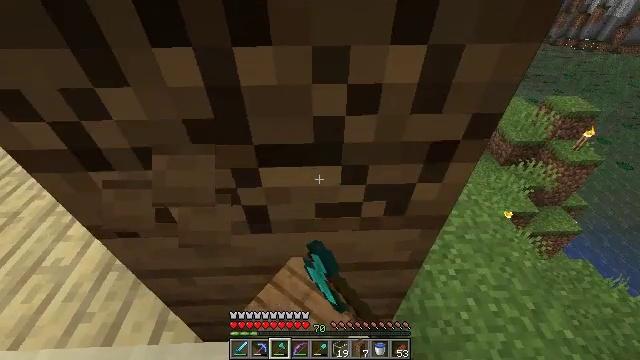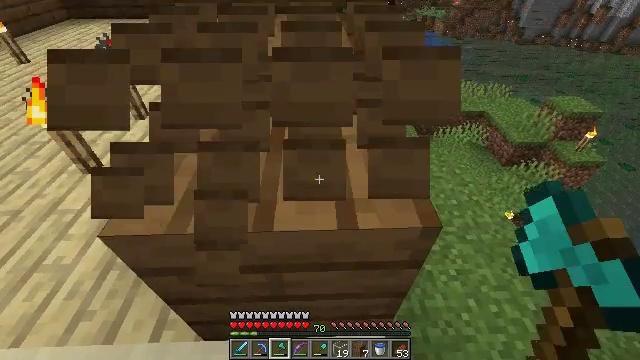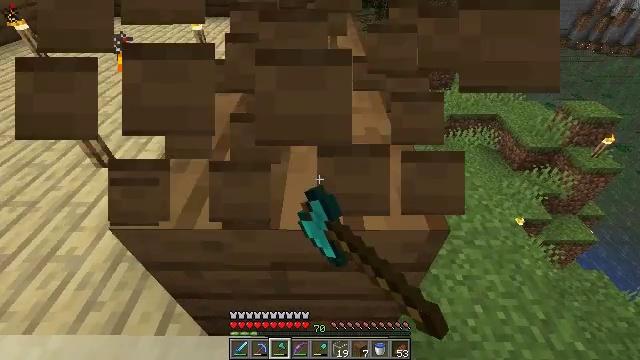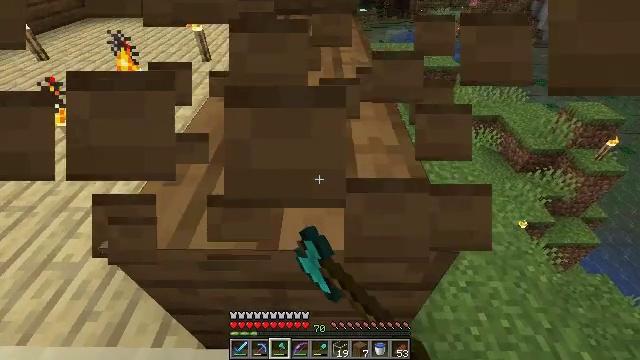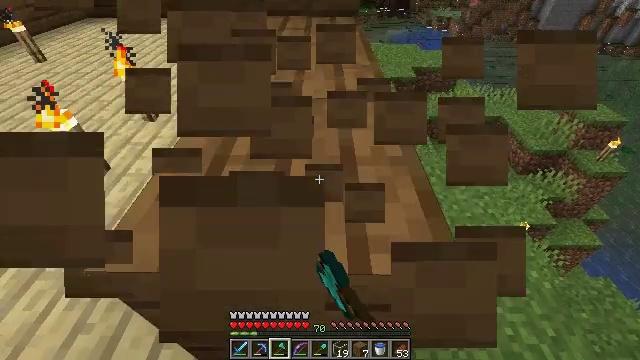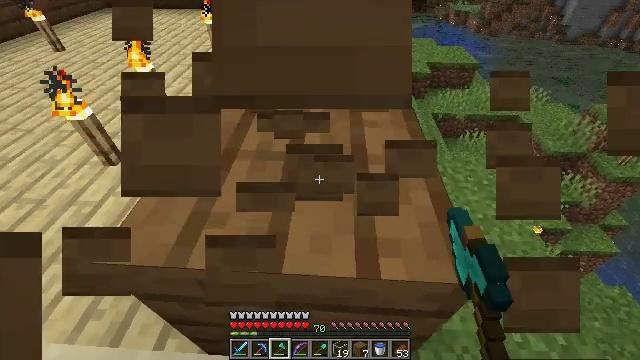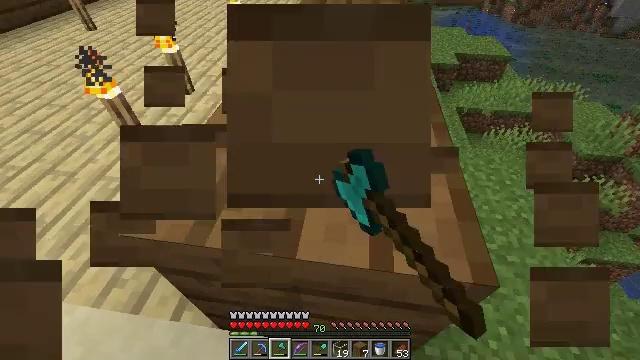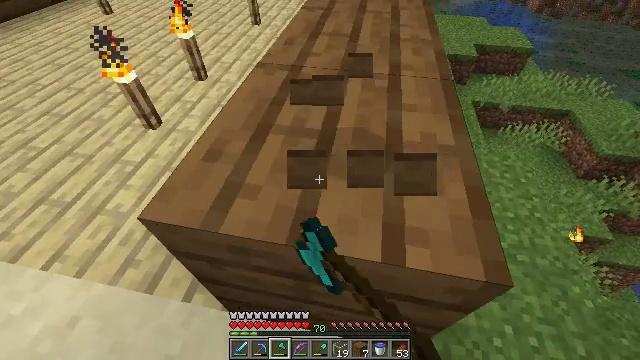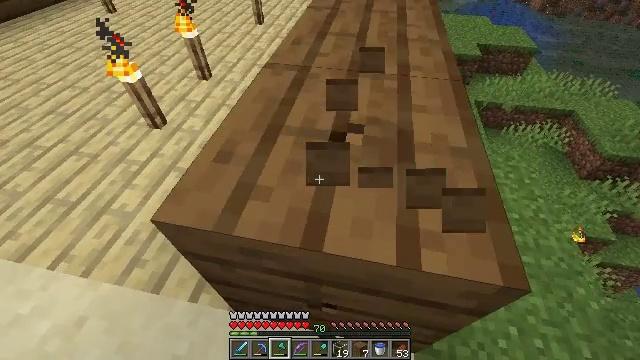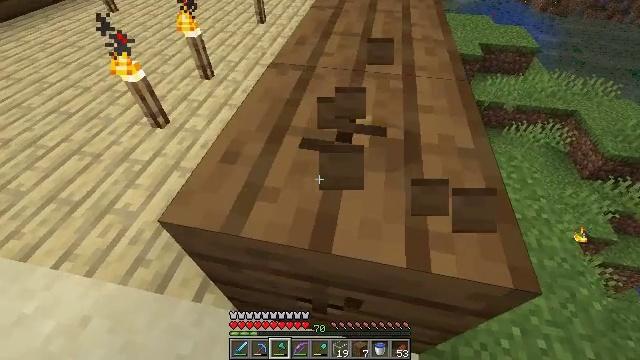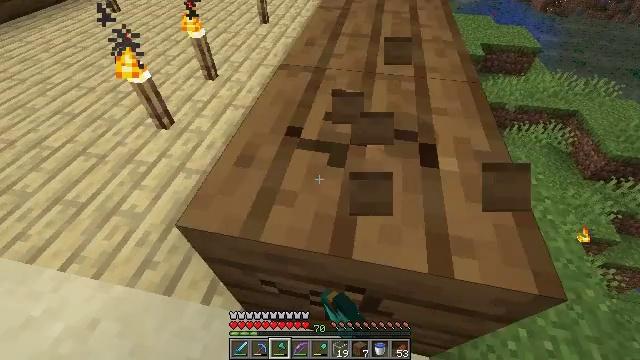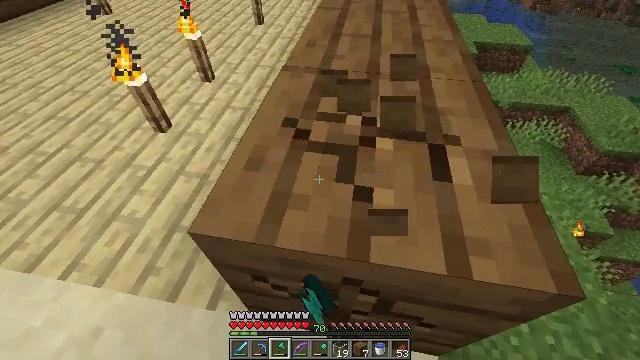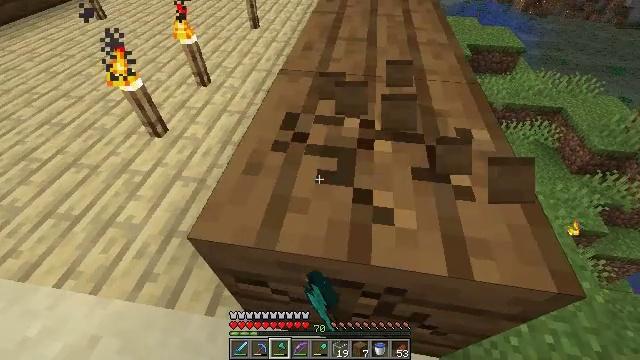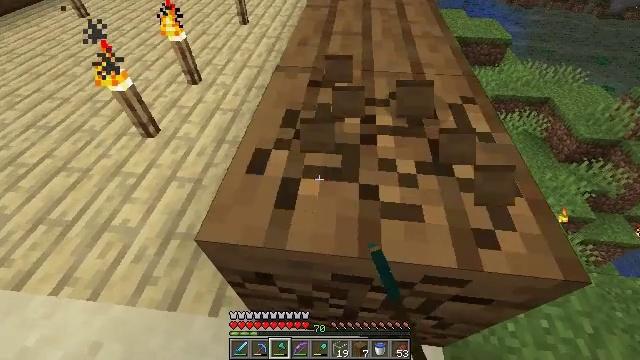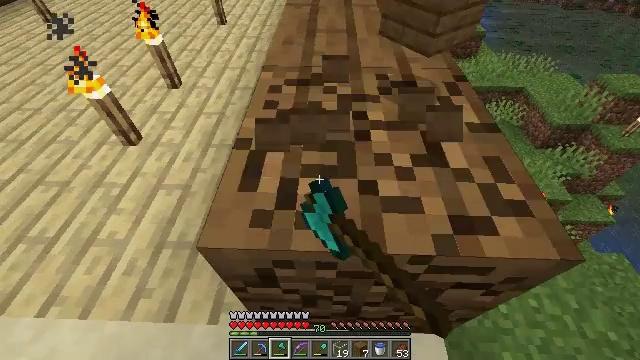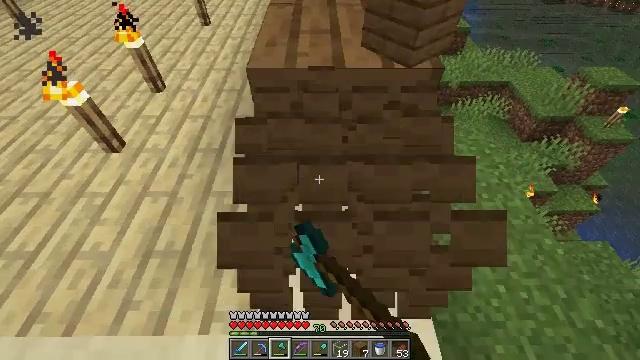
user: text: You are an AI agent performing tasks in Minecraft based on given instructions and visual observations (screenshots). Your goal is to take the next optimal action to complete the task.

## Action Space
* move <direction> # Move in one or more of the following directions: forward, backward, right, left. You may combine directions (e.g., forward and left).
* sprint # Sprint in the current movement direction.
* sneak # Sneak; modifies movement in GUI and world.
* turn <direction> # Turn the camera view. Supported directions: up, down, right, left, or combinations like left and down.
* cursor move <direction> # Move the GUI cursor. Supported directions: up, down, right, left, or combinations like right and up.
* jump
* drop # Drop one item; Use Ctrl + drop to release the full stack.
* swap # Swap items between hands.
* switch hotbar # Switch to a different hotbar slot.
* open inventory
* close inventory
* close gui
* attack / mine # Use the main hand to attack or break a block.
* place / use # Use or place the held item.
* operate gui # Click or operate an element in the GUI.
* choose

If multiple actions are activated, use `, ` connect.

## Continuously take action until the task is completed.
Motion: motion action
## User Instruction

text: Harvest spruce planks for building.
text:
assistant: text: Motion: attack / mine
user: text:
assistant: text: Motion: turn left, attack / mine
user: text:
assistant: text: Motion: move forward, attack / mine
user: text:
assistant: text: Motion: move forward, attack / mine
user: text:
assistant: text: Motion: move forward, turn left and down, attack / mine
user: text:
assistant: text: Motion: move forward, turn left and down, attack / mine
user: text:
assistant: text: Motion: move forward, turn left and down, attack / mine
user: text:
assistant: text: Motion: move forward, attack / mine
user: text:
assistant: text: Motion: move forward, attack / mine
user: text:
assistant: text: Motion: move forward, attack / mine
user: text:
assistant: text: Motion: move forward, turn right, attack / mine
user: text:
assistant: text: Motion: move forward, turn right, attack / mine
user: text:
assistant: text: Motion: move forward, turn right, attack / mine
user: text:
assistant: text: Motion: move forward, turn right, attack / mine
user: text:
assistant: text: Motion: move forward and move right, turn right, attack / mine
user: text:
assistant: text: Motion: move forward and move right, attack / mine
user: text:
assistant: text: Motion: move forward, attack / mine
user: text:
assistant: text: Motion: move forward, attack / mine
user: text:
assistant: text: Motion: move forward, turn left and up, attack / mine
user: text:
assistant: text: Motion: move forward, turn left and up, attack / mine
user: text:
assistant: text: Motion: move forward, turn left, attack / mine
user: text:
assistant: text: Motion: move forward, turn left, attack / mine
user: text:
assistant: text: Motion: move forward, turn left, attack / mine
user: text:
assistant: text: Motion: move forward, attack / mine
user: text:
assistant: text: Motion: move forward, turn right, attack / mine
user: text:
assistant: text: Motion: move forward, turn right, attack / mine
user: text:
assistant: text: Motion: move forward, turn right, attack / mine
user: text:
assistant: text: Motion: move forward, turn right, attack / mine
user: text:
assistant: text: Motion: move forward, turn right, attack / mine
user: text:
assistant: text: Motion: move forward, turn right, attack / mine